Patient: sex F, age 58
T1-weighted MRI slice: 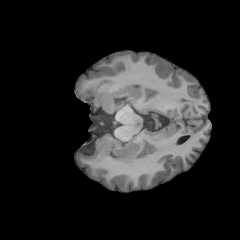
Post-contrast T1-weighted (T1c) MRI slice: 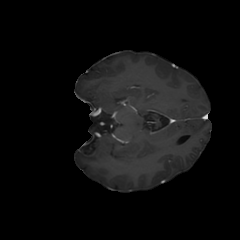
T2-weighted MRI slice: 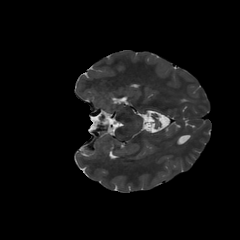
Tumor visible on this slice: no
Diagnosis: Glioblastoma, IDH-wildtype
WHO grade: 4